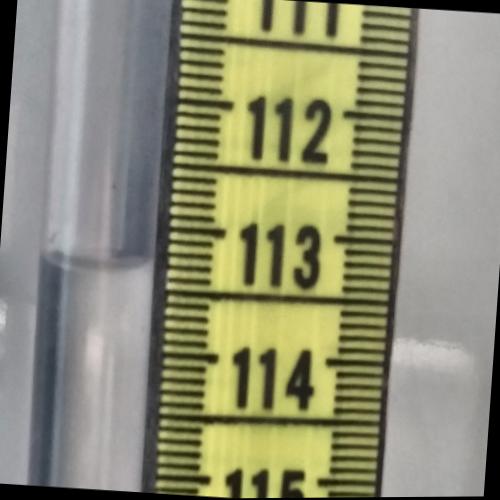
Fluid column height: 113.3 cm